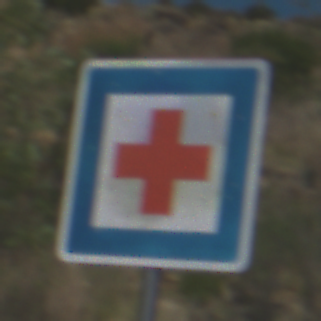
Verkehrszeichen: ErsteHilfe
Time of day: Midday
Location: Outdoor (Nature)
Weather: PartlyCloudy
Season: Autumn
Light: Natural